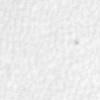
Label: no_change